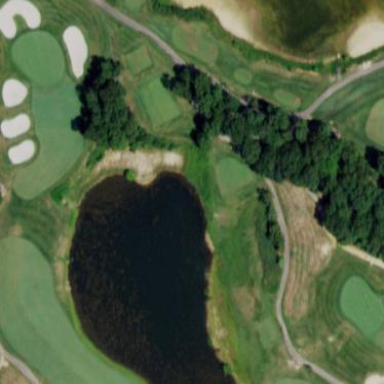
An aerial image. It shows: Water hazard on golf course.